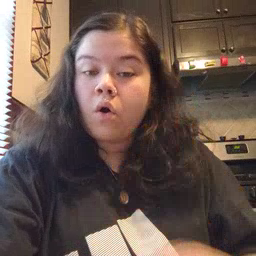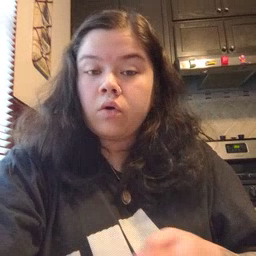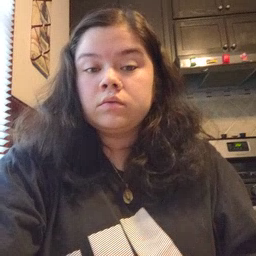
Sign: fall